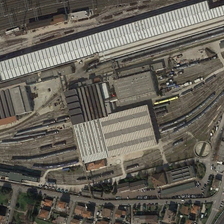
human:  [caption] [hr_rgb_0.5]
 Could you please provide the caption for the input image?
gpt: there are many railway lines around the railway station .

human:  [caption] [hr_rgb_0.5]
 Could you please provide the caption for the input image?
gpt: the railway station is surrounded by a dense residential area .

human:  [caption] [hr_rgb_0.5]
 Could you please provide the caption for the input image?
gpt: there are many railway lines around the railway station .

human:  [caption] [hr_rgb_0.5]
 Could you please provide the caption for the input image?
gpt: the railway station is surrounded by a dense residential area .

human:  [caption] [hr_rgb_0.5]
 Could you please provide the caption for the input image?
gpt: there are many railway lines around the railway station .